Interaction volume radius: 5 \u00c5
Interaction volume height: 30 \u00c5
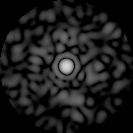
Disorder parameter: 0.833